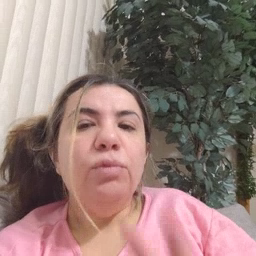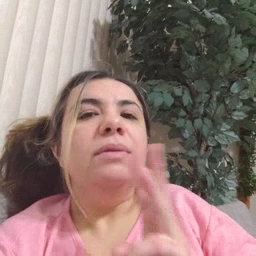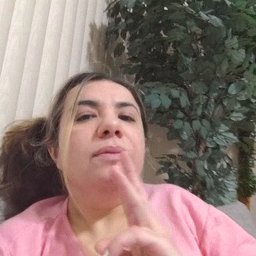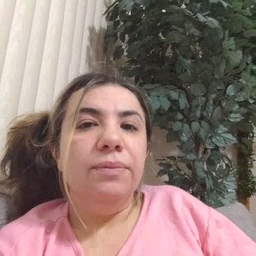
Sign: water